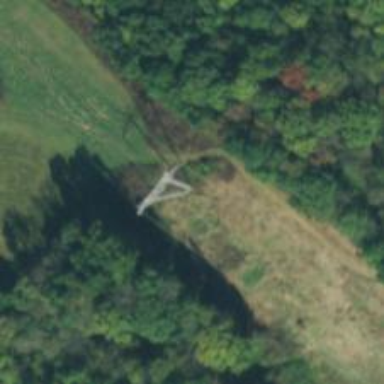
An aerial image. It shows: Lattice structure tower used for power distribution.